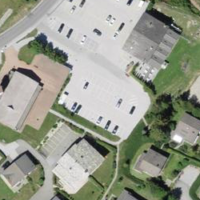
EUNIS habitat code: 54
Species observed at this site:
Sambucus nigra
Prunus avium
Sorbus aucuparia